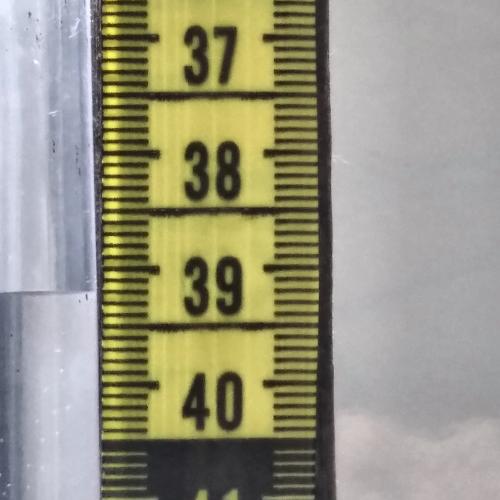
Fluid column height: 39.2 cm